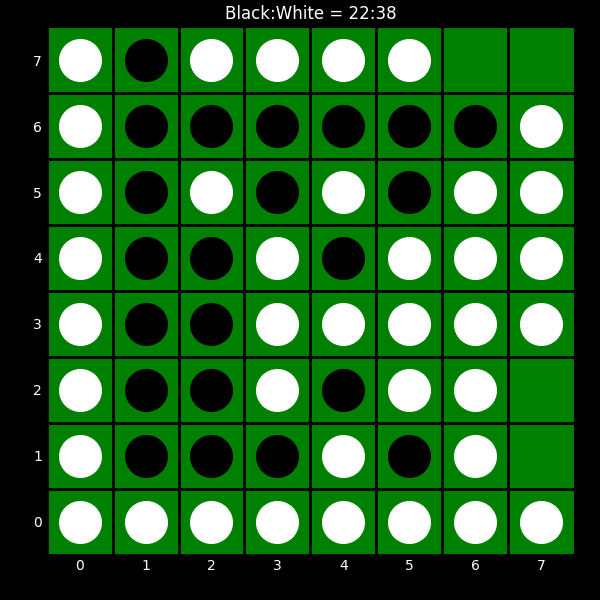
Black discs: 22
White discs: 38